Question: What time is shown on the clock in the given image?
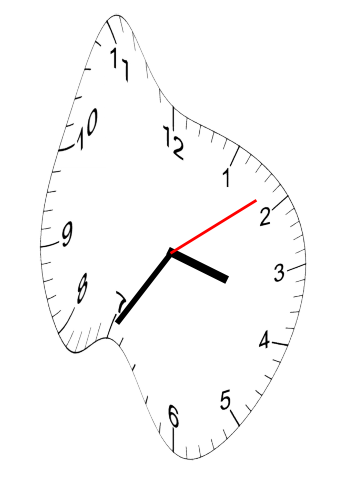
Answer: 03:35:09